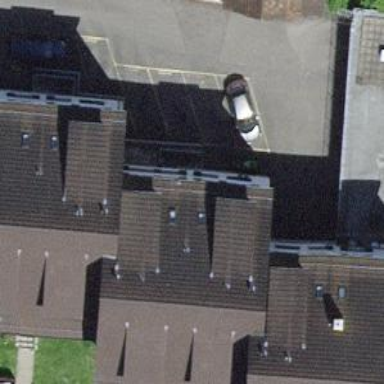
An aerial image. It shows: Building.